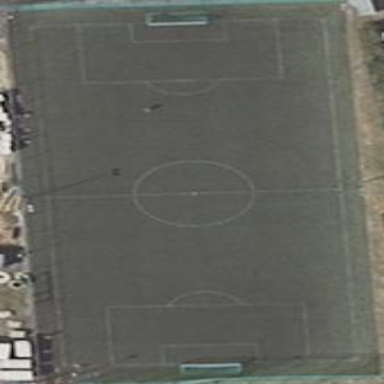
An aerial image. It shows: Soccer pitch for leisure land activities.